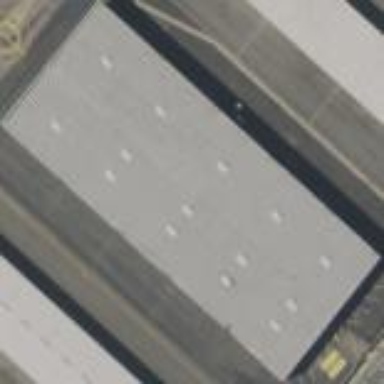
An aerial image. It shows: Building designed as airport hangar.